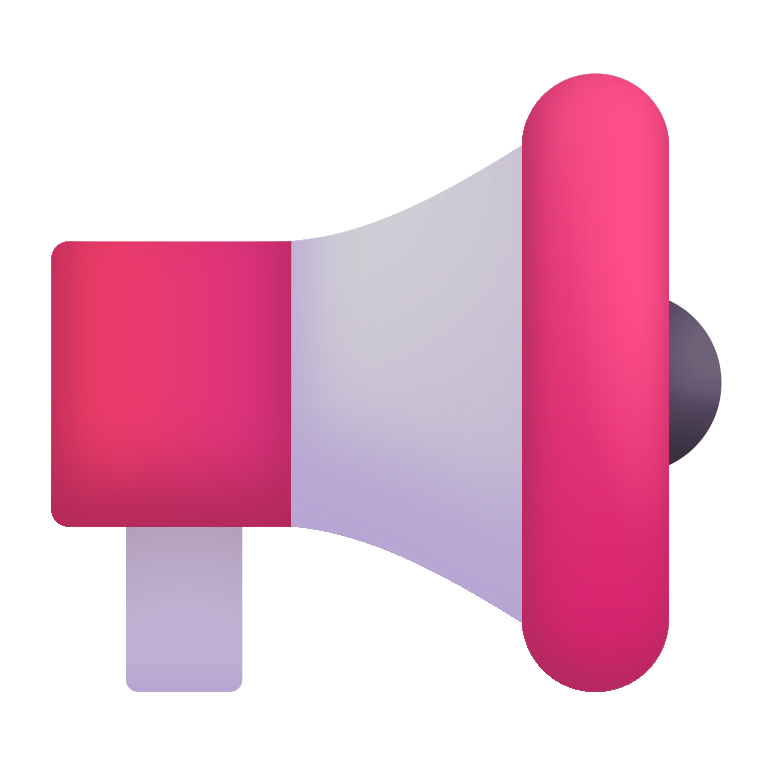
loudspeaker color